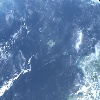
Label: water